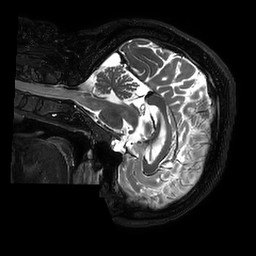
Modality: T2w
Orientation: sagittal
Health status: ill
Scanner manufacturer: philips
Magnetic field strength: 3 T
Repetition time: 2.5 s
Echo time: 0.331 s